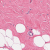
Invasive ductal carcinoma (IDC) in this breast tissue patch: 0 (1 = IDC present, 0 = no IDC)